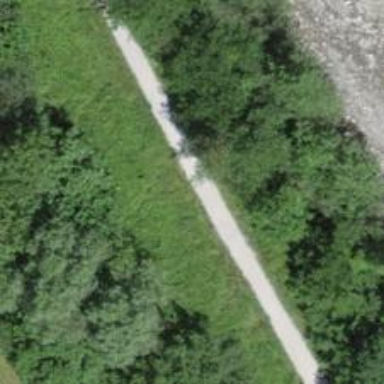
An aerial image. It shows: Compacted path.